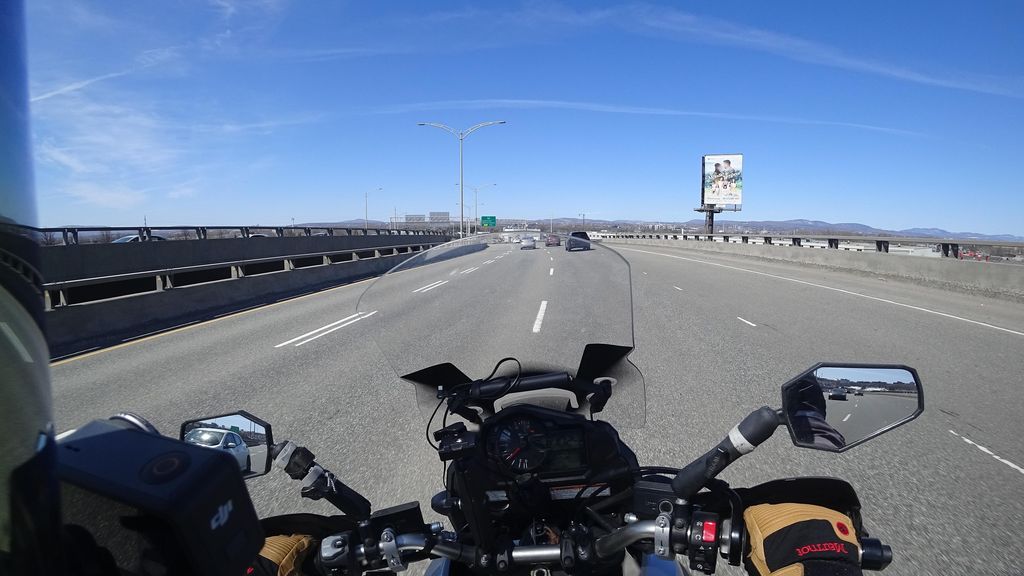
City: quebec_city